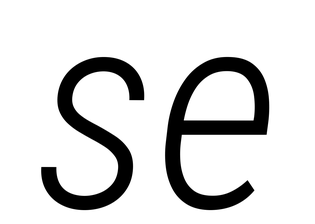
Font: Roboto-Italic_Condensed_Light_Italic